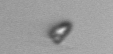
Label: Pyramimonas